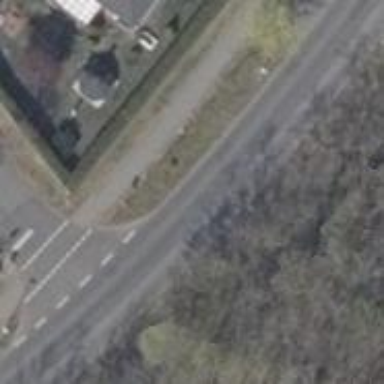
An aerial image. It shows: Tertiary road with asphalt surface.